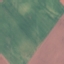
Label: AnnualCrop